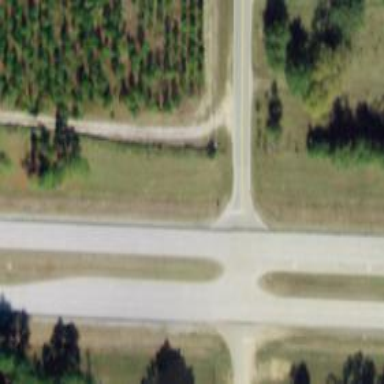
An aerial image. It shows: Dual carriageway expressway classified as trunk highway.